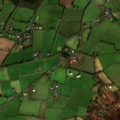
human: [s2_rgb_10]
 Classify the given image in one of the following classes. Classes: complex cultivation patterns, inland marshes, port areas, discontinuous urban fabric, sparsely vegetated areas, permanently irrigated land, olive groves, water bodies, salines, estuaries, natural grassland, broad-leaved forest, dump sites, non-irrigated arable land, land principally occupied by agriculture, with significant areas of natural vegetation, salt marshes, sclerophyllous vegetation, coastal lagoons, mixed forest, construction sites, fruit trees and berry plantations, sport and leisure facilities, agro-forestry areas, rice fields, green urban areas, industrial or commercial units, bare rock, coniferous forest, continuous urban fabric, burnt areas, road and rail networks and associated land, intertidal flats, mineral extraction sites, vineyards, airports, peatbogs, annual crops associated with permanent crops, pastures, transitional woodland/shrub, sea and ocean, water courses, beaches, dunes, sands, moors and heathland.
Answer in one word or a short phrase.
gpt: pastures, land principally occupied by agriculture, with significant areas of natural vegetation, peatbogs